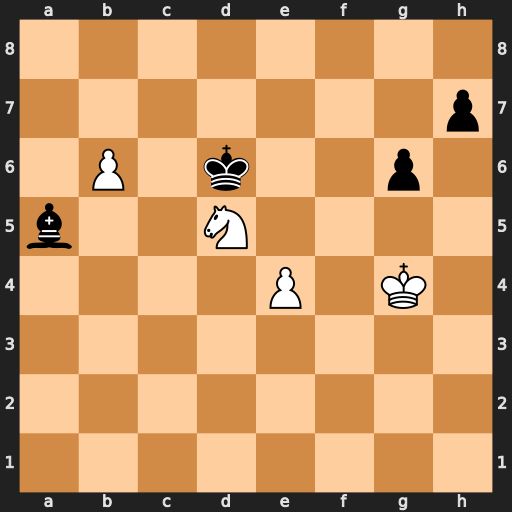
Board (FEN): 8/7p/1P1k2p1/b2N4/4P1K1/8/8/8
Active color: w
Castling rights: -
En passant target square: -
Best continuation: b7 Bc7 Nxc7